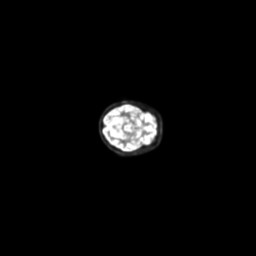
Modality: PET
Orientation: axial
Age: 57
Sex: female
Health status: ill